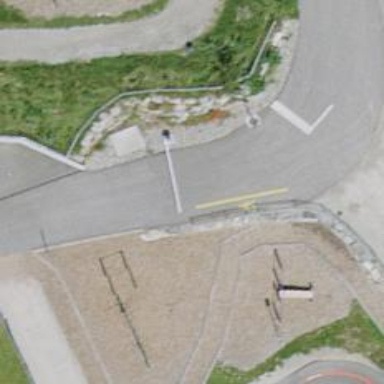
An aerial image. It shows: Lift gate barrier.